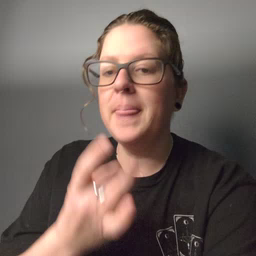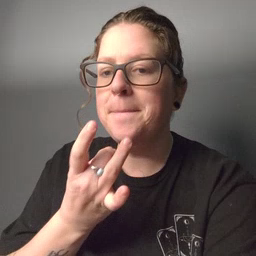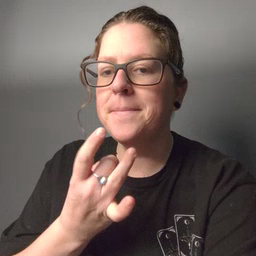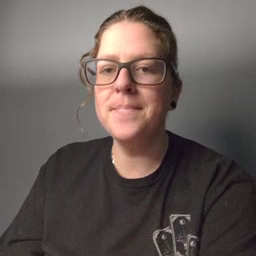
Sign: lamp